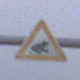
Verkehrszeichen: AmphibienwanderungLinks
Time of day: SunriseSunset
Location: Outdoor (Beach)
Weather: Overcast
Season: NotSpecified
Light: Natural